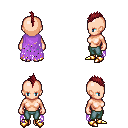
a pixel art fantasy rpg character, female body template, human, light skin, maroon tattered cape, teal pants, brunette mohawk hairstyle, gold boots, four views (front, back, left, right), 2x2 character sprite sheet, small pixel art, hard edges, no anti-aliasing